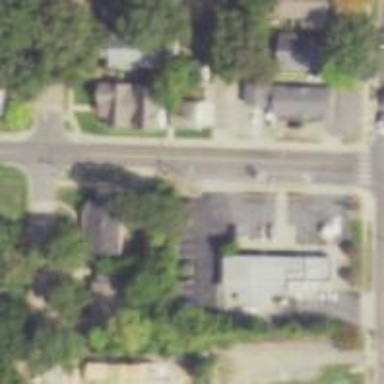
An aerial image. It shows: Unmarked crossing on the road.